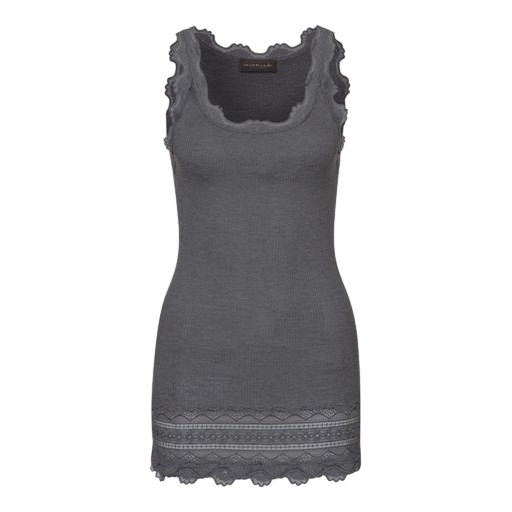
gray magda top thunder, lace-trimmed ribbed tank, fancy tank top, white background